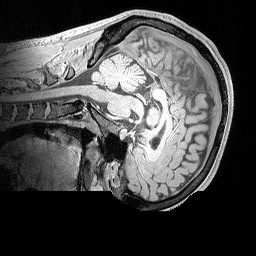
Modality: MP2RAGE
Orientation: sagittal
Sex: male
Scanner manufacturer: siemens
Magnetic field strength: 3 T
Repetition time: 5 s
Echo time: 0.00292 s